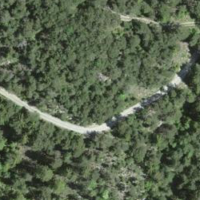
EUNIS habitat code: 43
Species observed at this site:
Amelanchier ovalis